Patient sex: F
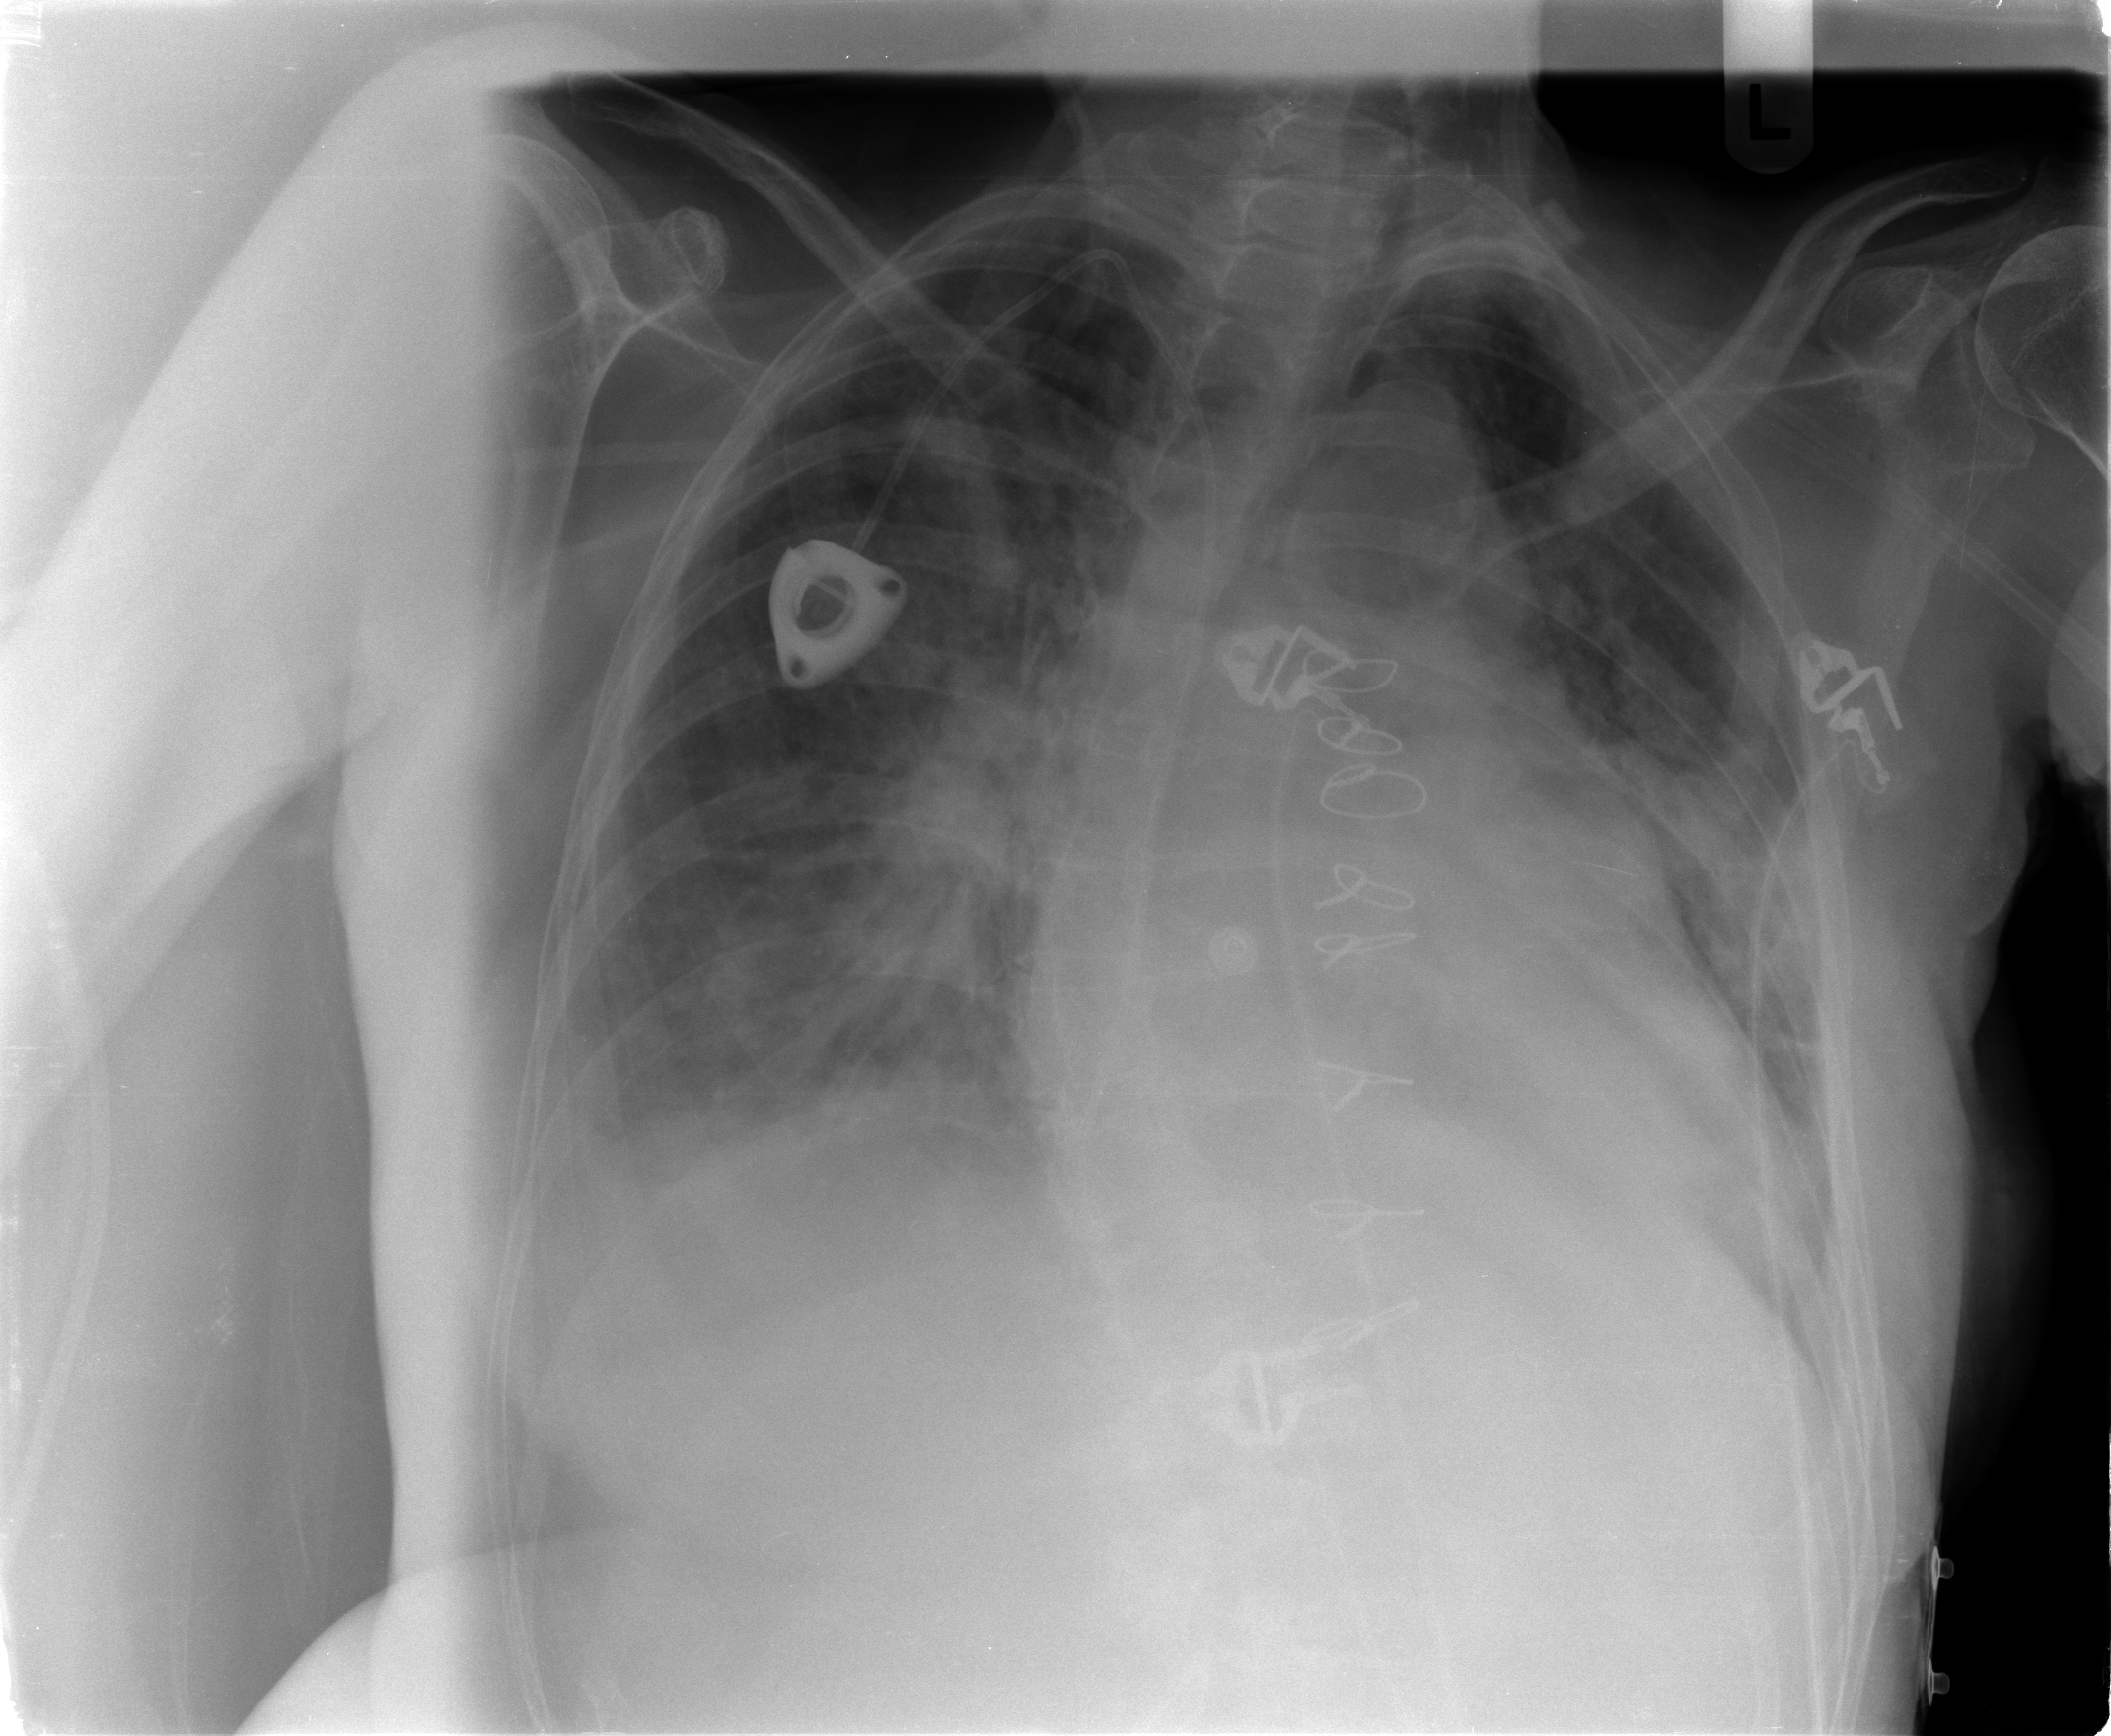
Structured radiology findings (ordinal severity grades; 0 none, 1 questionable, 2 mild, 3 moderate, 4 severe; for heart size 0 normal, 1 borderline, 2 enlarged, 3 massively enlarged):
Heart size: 2
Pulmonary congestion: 3
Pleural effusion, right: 2
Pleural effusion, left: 0
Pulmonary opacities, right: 2
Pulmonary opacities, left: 2
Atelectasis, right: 2
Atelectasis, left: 2